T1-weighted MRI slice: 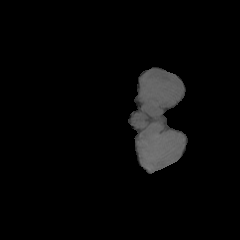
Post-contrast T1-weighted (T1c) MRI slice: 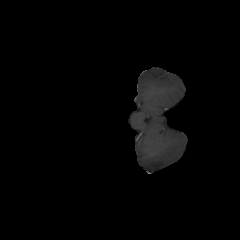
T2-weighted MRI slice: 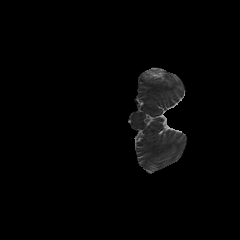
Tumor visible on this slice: no